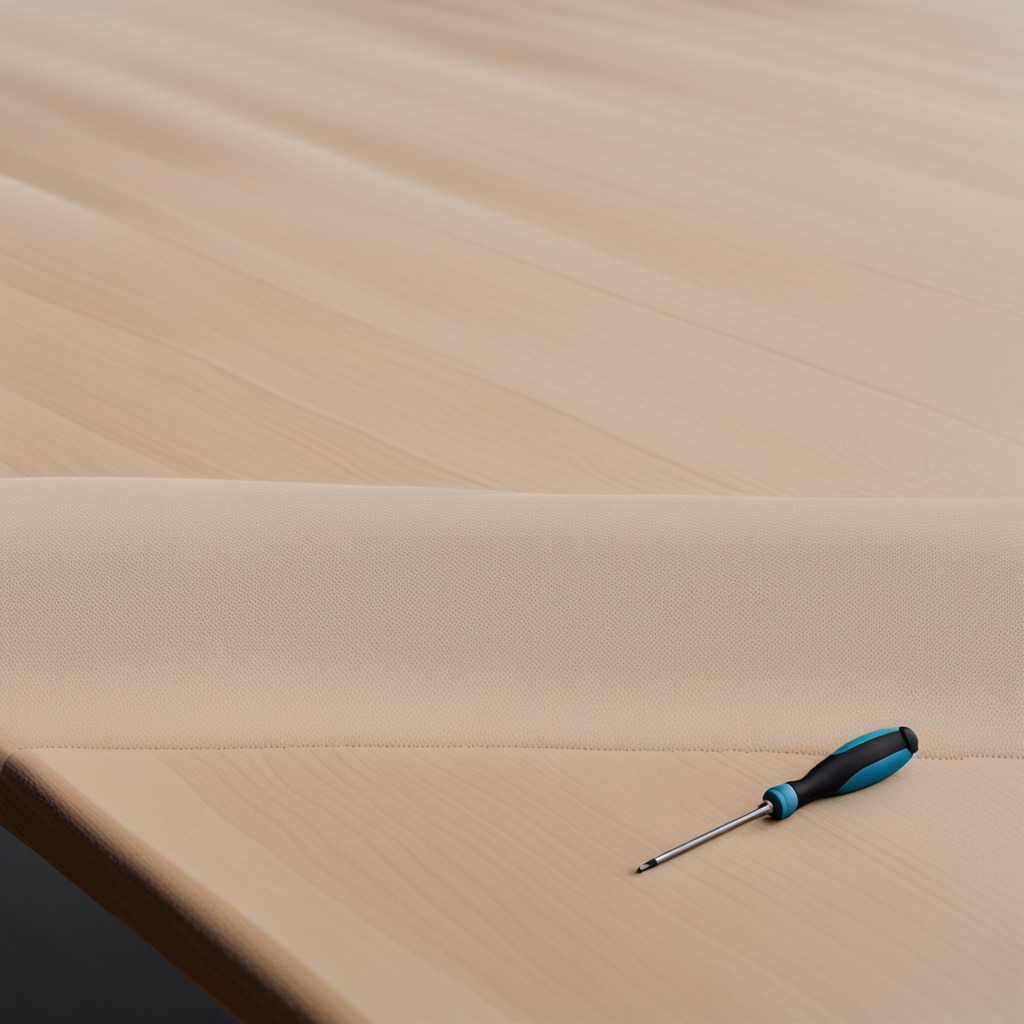
A screwdriver lies on a wooden table in an outdoor workshop during daytime bright natural light soft shadows worn but beneath the cloth.